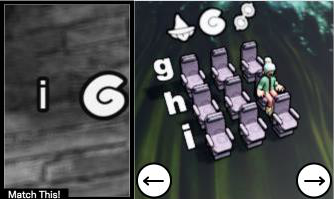
Task: seats
Answer: no